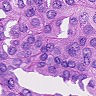
Metastatic tissue present: yes